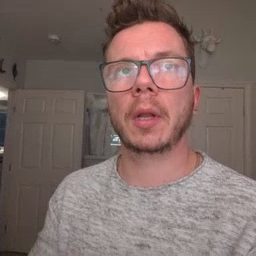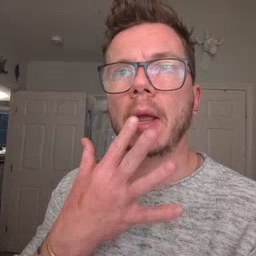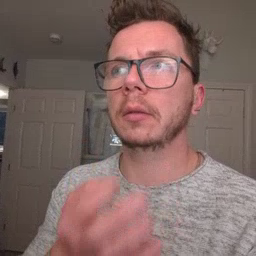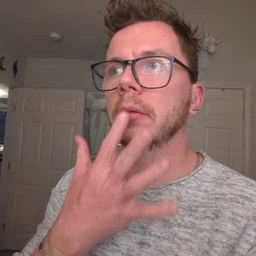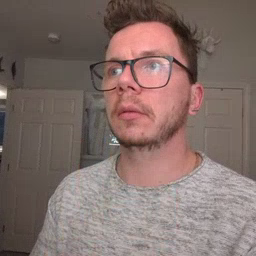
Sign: snack